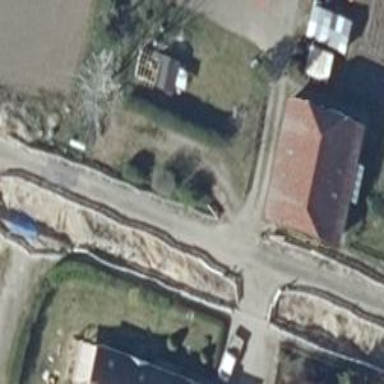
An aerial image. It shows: Driveway.